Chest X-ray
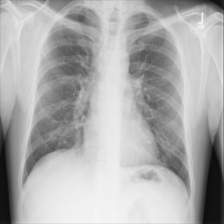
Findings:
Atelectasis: negative
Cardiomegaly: negative
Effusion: negative
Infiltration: negative
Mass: negative
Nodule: negative
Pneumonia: negative
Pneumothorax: negative
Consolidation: negative
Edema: negative
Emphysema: negative
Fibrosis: negative
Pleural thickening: negative
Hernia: negative